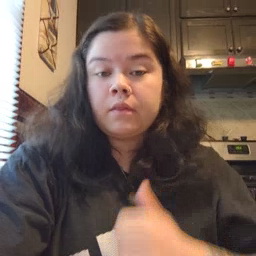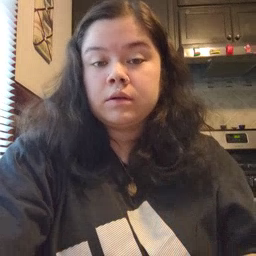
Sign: say